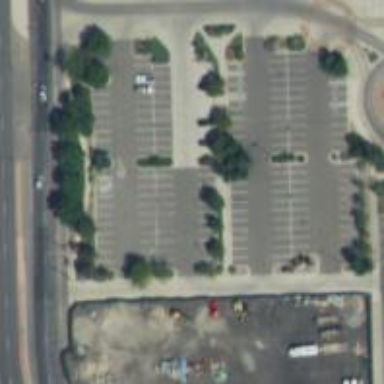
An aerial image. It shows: Parking space is available.